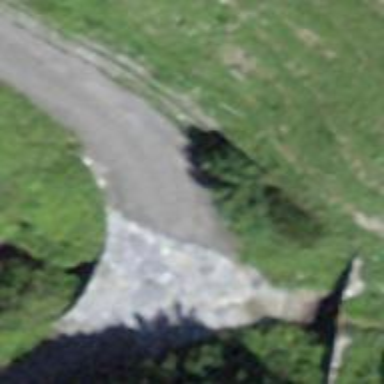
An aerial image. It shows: Gravel track on bridge with grade2 track type.